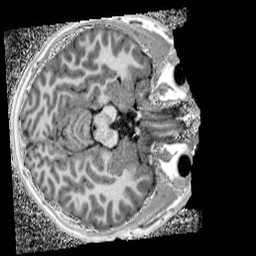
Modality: UNIT1_denoised
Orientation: axial
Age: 12
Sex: male
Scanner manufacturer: siemens
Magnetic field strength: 3 T
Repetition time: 4 s
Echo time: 0.00299 s